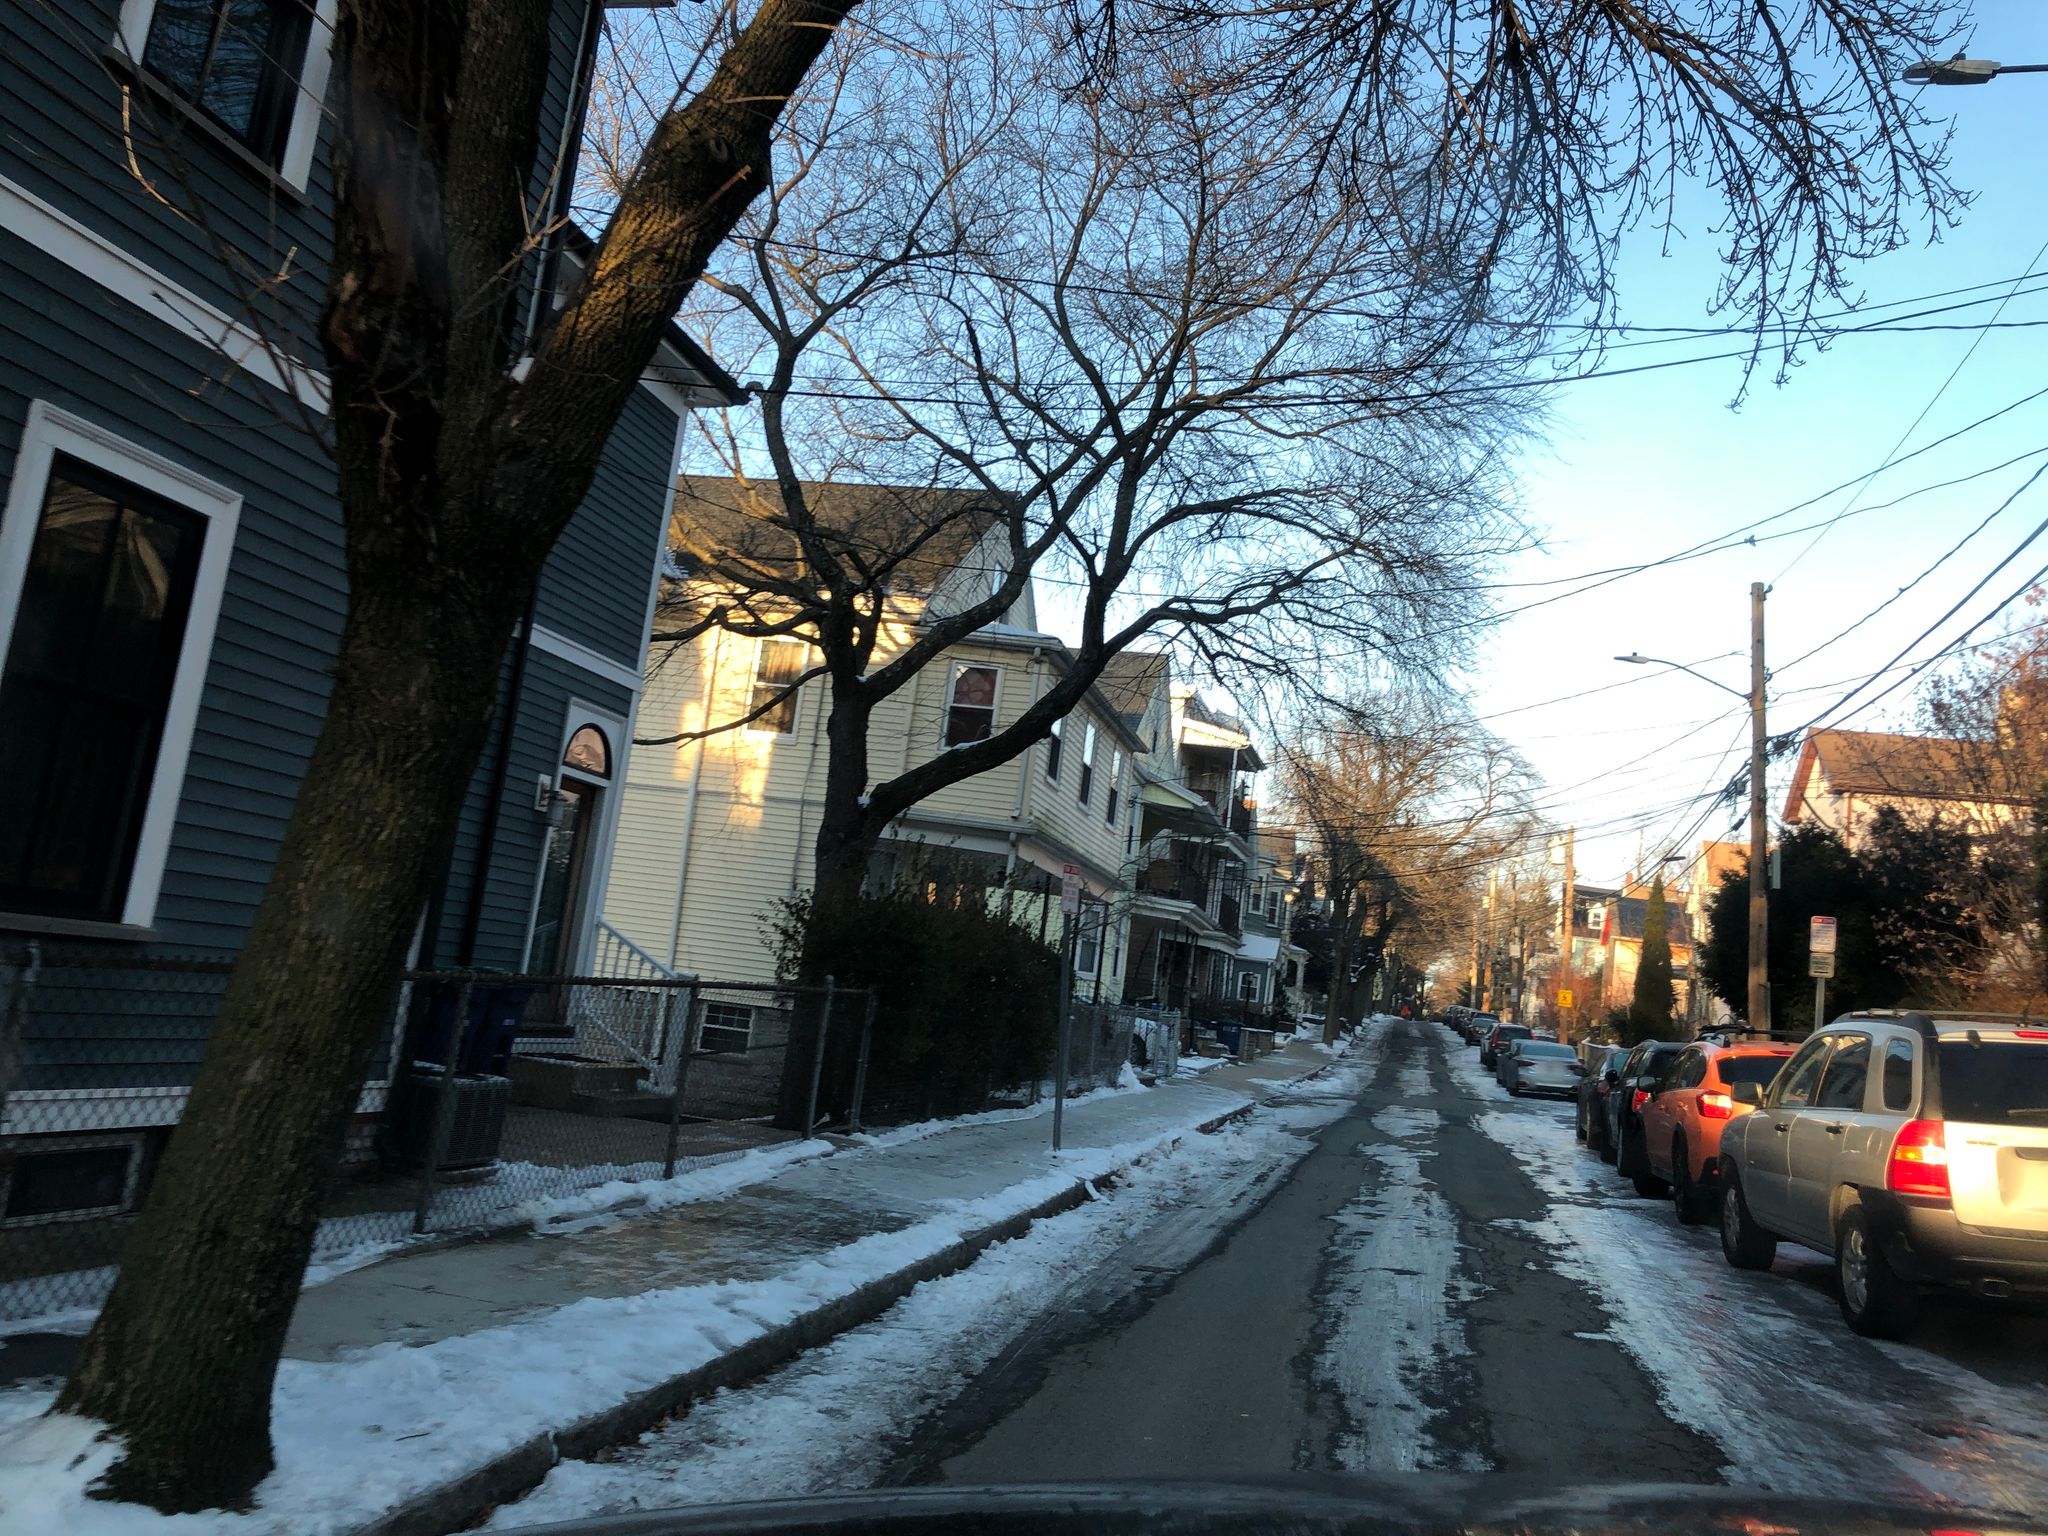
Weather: snowy
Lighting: dusk/dawn
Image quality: good
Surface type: driving surface
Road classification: footway
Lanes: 2
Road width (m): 12.2
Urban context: urban centre
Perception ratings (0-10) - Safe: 7.85, Lively: 9.48, Beautiful: 8.1, Boring: 1.41, Depressing: 2.69, Wealthy: 5.23